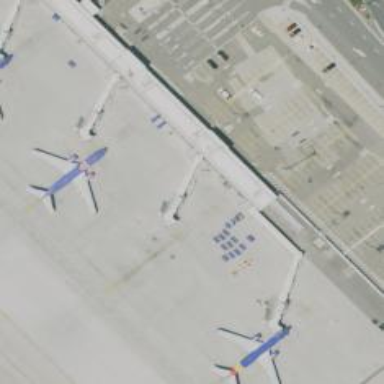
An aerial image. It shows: Airport gate.